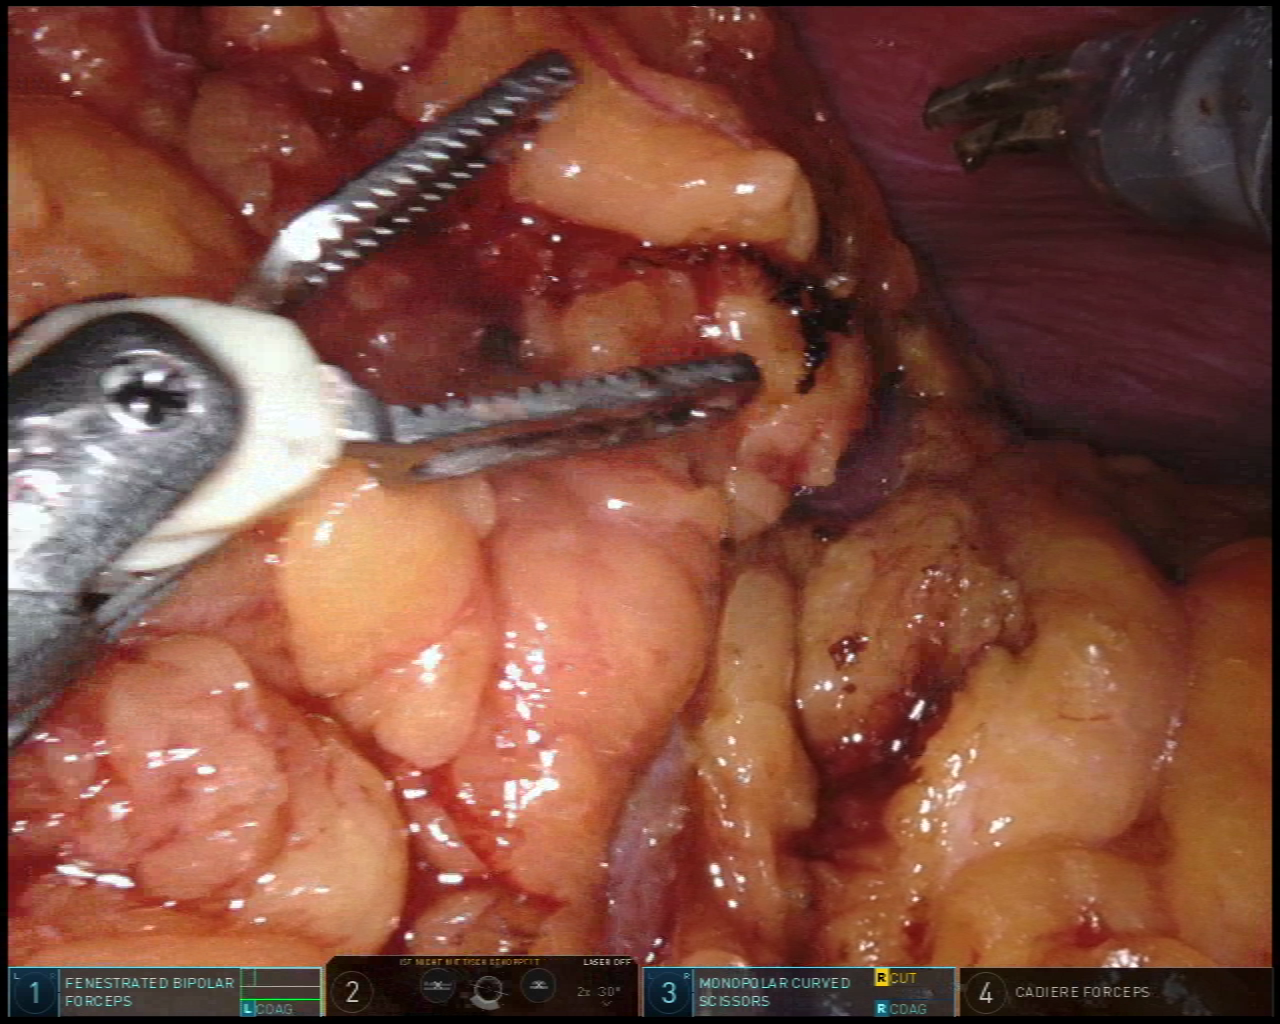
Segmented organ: spleen
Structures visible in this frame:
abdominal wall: yes
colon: no
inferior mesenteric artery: no
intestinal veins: no
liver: no
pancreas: no
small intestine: no
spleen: yes
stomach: yes
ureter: no
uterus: no
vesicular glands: no